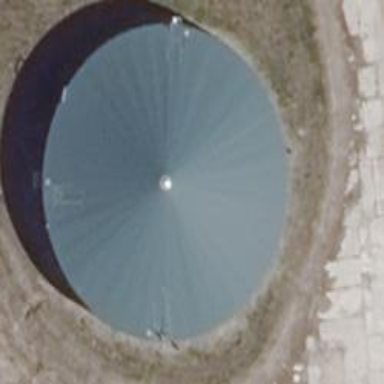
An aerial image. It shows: Building with covered reservoir that serves as generator. The roof of the reservoir is round in shape.